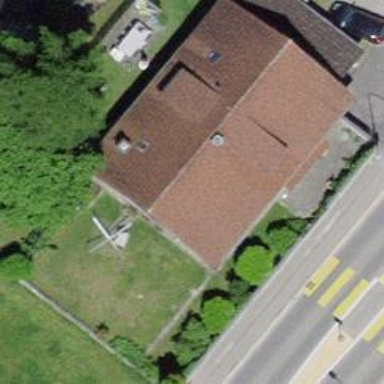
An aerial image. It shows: Residential building with gabled roof.